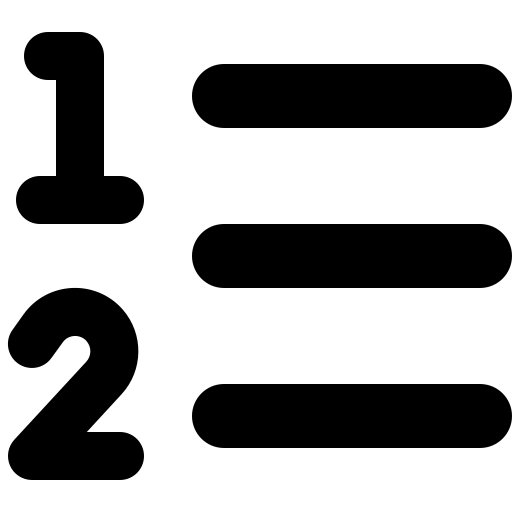
Tags: icon, FontAwesome, fa-icon, solid, list, ol